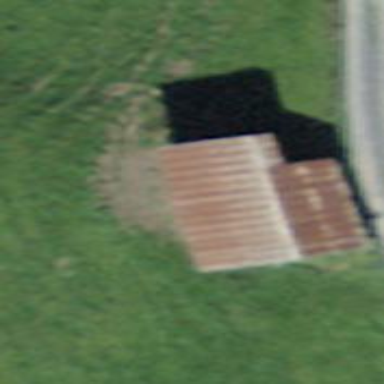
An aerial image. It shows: Rural barn.